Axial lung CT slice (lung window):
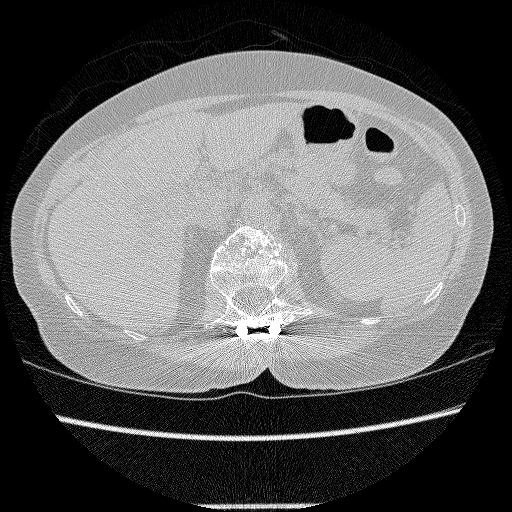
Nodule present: no